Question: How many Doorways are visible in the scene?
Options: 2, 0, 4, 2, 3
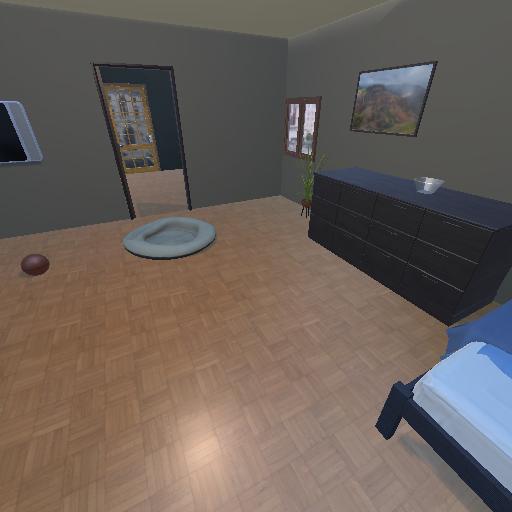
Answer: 2